Field crop: maize
Growth stage: 2
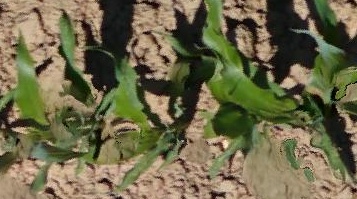
Species: maize